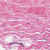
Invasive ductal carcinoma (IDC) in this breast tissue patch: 0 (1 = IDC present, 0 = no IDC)